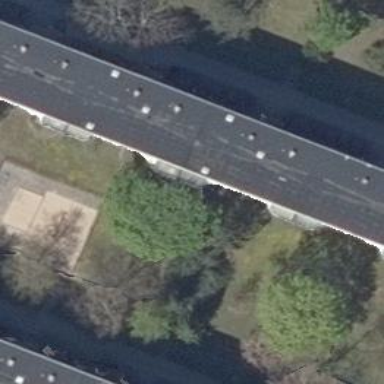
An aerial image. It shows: Flat-roofed apartment building.